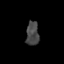
Tissue: prostate
Cell type: Myeloid cells
Senescence score: 0.2686
Nuclear area (px): 298
Mean DAPI intensity: 71.607